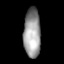
Tissue: lung
Cell type: Epithelial cells
Senescence score: 0.2214
Nuclear area (px): 817
Mean DAPI intensity: 153.234